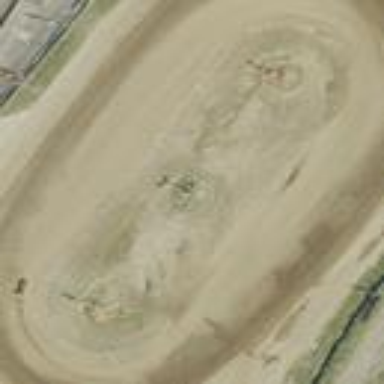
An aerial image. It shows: Dirt raceway for motor sports.